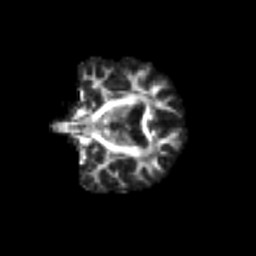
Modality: FA
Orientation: coronal
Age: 70
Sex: female
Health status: ill
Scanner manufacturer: siemens
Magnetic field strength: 3 T
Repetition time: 8.7 s
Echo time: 0.11 s